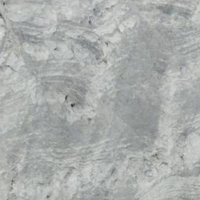
EUNIS habitat code: 48
Species observed at this site:
Gypaetus barbatus
Tichodroma muraria